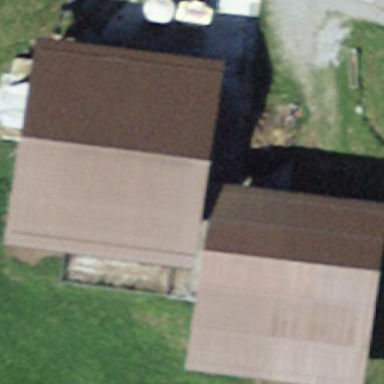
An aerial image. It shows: Barn.